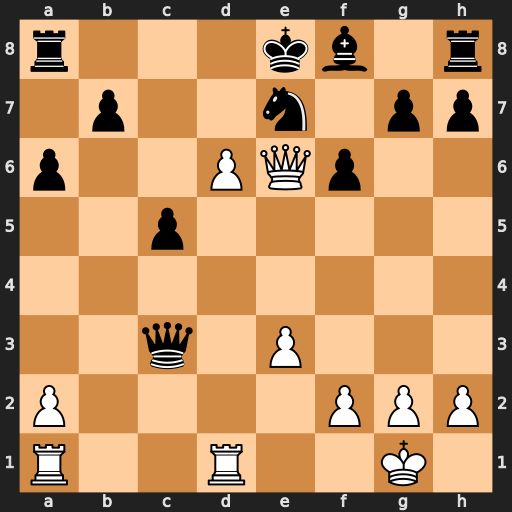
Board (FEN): r3kb1r/1p2n1pp/p2PQp2/2p5/8/2q1P3/P4PPP/R2R2K1
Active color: w
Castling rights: kq
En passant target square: -
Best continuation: d7+ Kd8 Qb6#